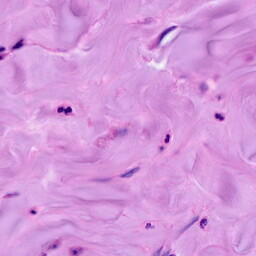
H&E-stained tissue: Breast